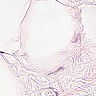
Metastatic tissue present: no